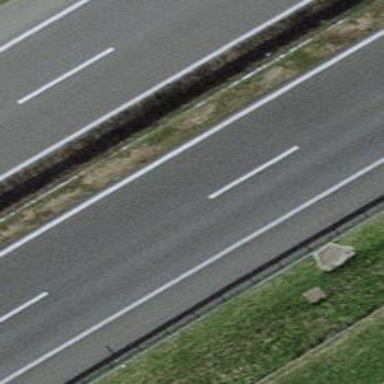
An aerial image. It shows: Motorway.